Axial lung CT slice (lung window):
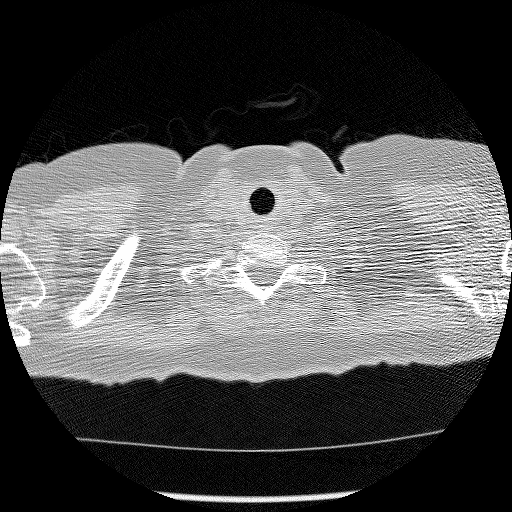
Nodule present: no